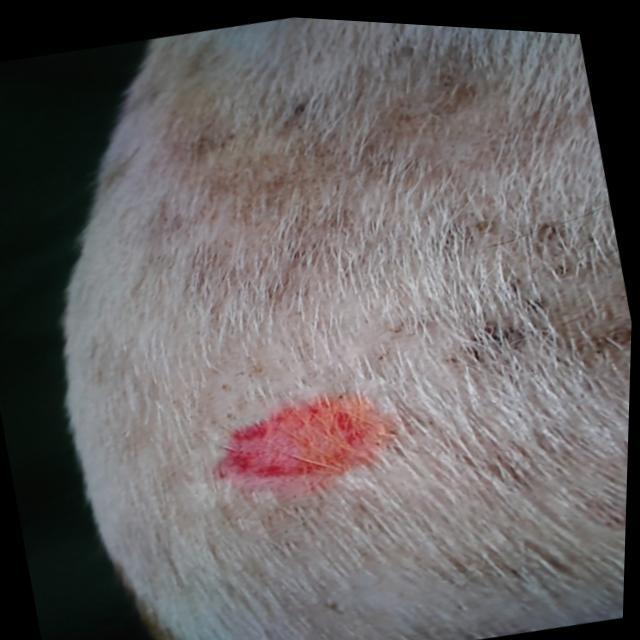
Canine ringworm (Dermatophytosis) — fungal infection caused by Microsporum or Trichophyton. Presents with circular alopecia, scaling, crusting, and broken hairs.